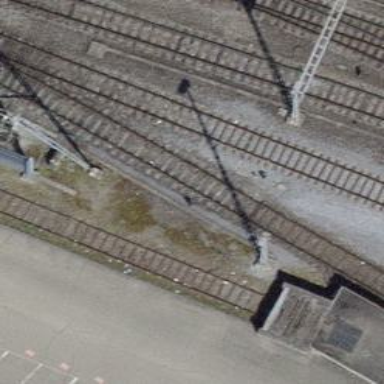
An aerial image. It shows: Railway switch.